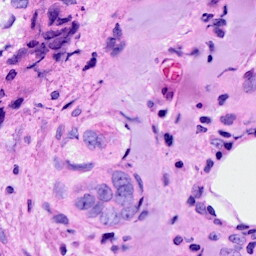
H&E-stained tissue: Breast